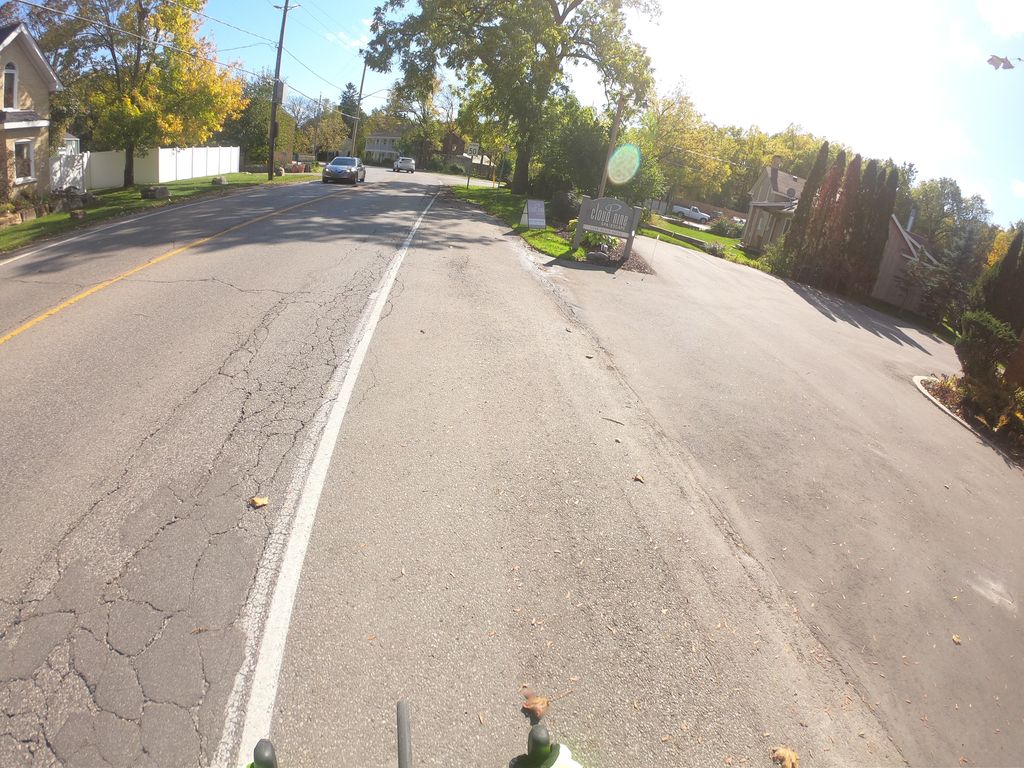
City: kitchener-waterloo